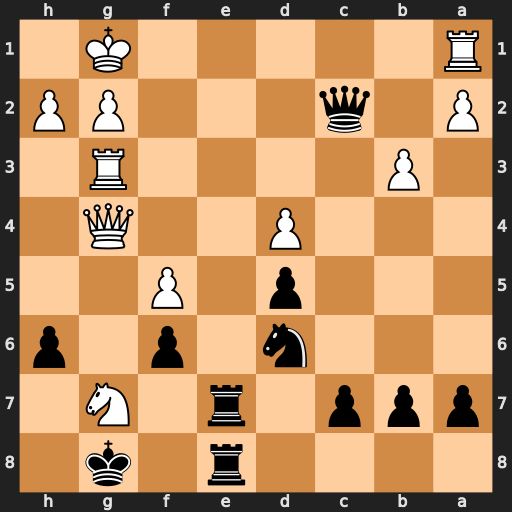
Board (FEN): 4r1k1/ppp1r1N1/3n1p1p/3p1P2/3P2Q1/1P4R1/P1q3PP/R5K1
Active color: b
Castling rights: -
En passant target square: -
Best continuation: Re1+ Rxe1 Rxe1#